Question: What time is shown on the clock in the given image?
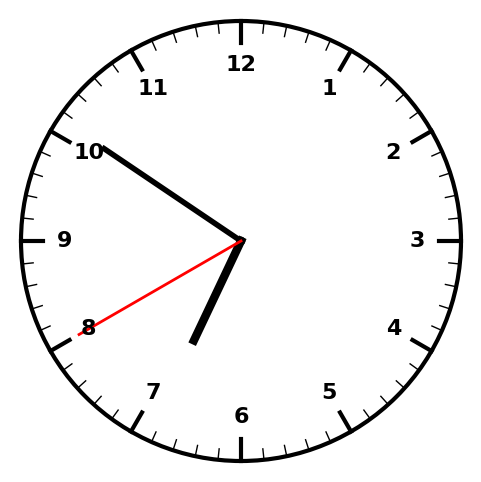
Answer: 06:50:40